Question: I need to find in a column of an excel spreadsheet the last non-error, non-blank value. The column can have several instaces of #N/A which are alternating with actual values. There are several solutions for finding the last non-empty cell, but the solutions do not consider errors, in particular if the last non-empty cell has got an error.
The solution would be 3 in this case.

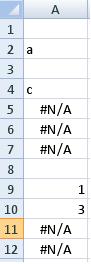
Answer: Try this formula
'=LOOKUP(2,1/(A1:A100<>""),A1:A100)'
extend range as required. In Excel 2007 and later you can use the whole column